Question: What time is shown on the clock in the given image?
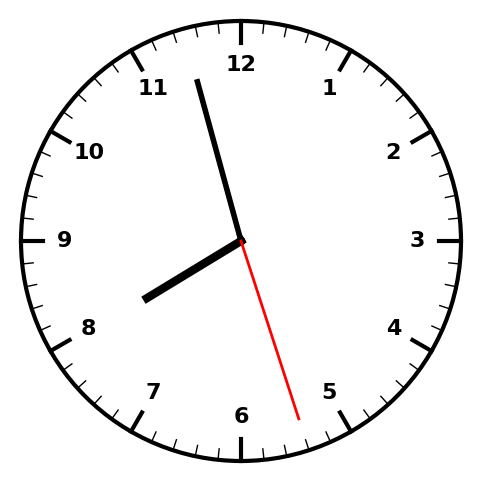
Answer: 07:57:27